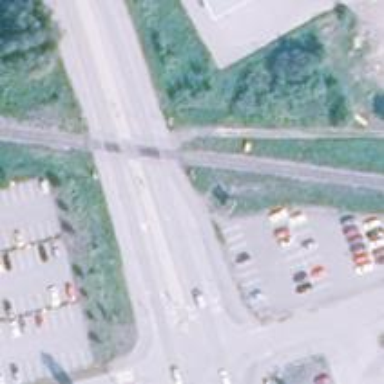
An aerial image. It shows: Level crossing with light signals and saltire markings.